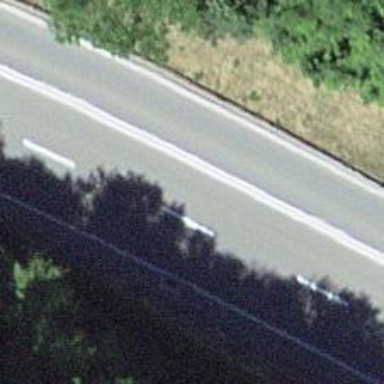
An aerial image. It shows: Asphalt road classified as primary highway.